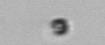
Label: nanoplankton_mix